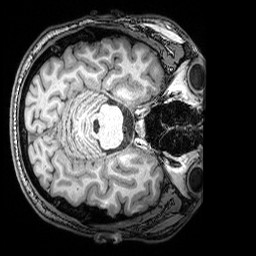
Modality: T1w
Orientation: axial
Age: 26
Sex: male
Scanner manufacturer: siemens
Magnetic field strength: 3 T
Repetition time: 2.53 s
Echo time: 0.00388 s